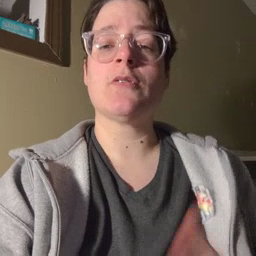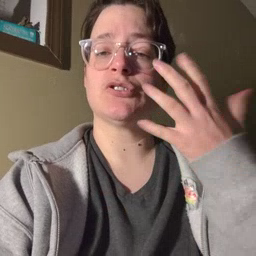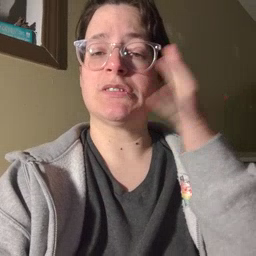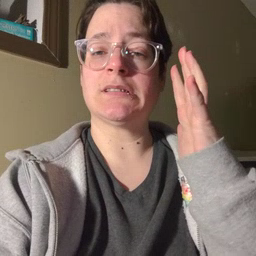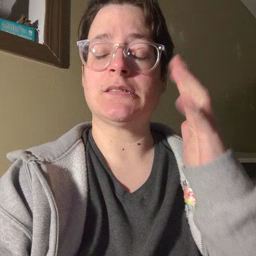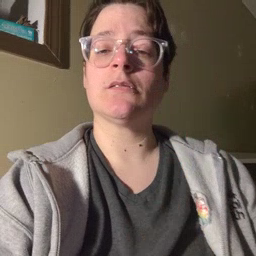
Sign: tree